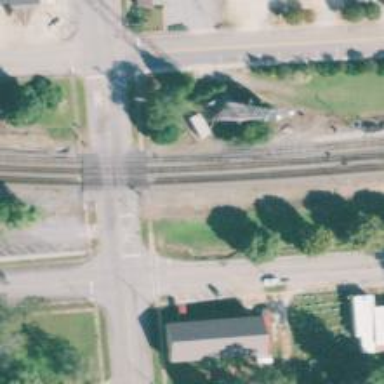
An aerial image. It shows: Railway crossing.